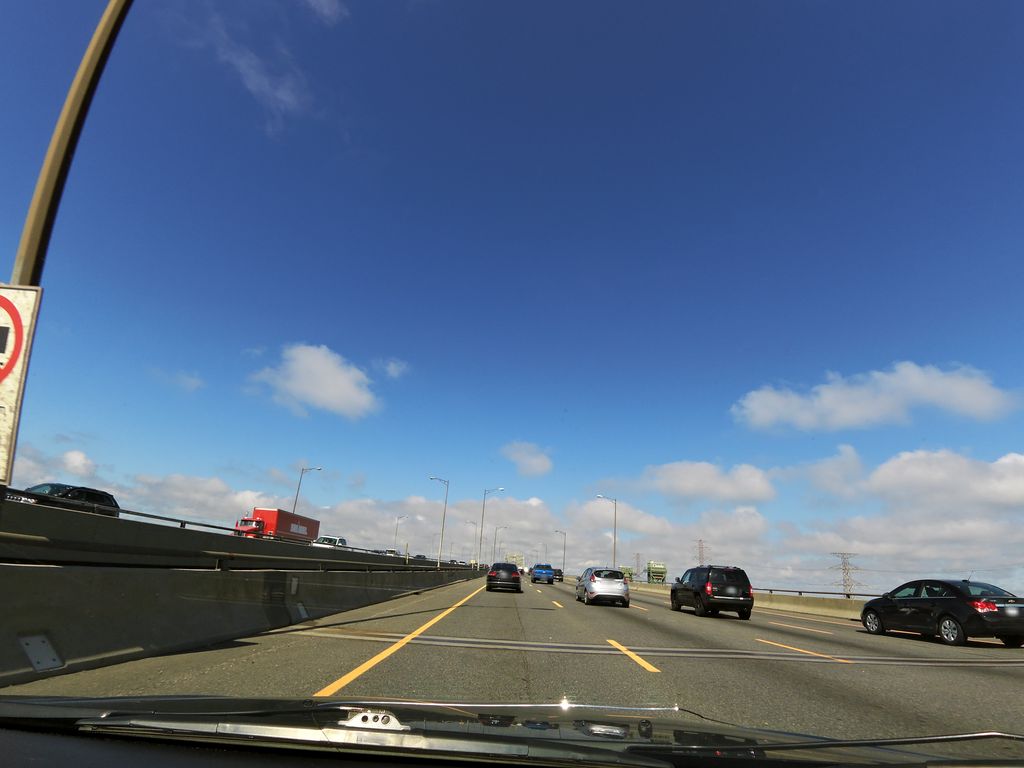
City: hamilton